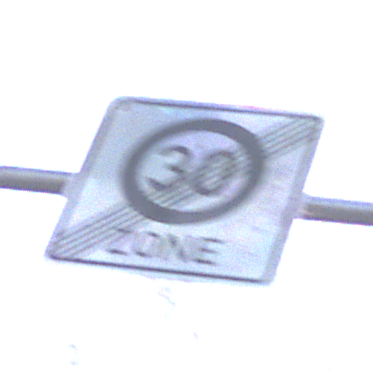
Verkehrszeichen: EndeZone30
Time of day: MorningAfternoon
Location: Outdoor (Nature)
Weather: PartlyCloudy
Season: NotSpecified
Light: Natural